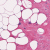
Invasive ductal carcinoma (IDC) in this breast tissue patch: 0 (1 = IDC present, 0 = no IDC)